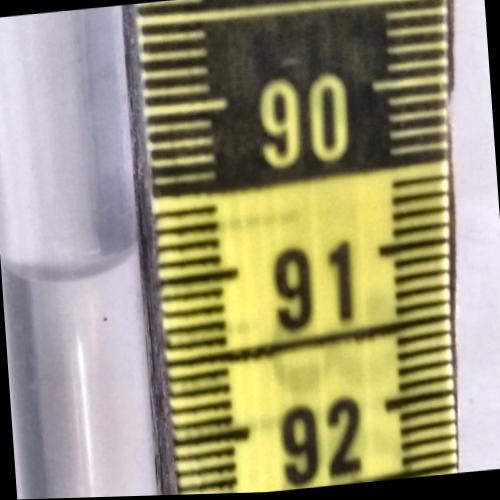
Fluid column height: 90.9 cm